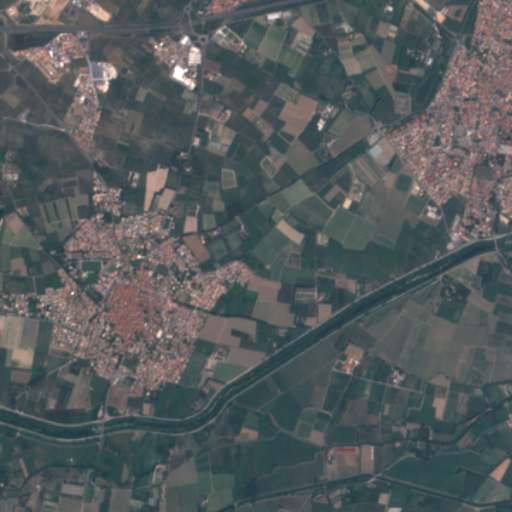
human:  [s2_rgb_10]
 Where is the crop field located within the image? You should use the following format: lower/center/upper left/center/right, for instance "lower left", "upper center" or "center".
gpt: The crop field is located in the center left of the image.
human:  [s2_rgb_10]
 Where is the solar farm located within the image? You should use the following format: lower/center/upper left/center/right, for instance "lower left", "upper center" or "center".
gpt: The solar farm is located in the lower right of the image.
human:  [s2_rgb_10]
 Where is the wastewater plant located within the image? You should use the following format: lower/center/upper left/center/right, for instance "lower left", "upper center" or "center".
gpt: The wastewater plant is located in the center of the image.
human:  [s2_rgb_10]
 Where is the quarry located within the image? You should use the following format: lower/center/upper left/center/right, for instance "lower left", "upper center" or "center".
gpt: There is no quarry in the image.